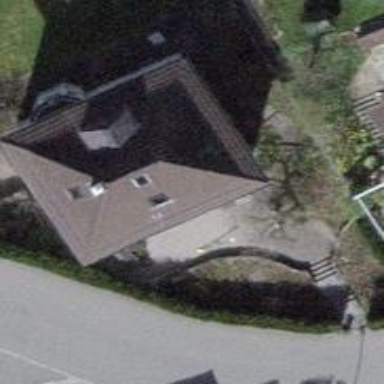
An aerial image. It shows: Detached building.